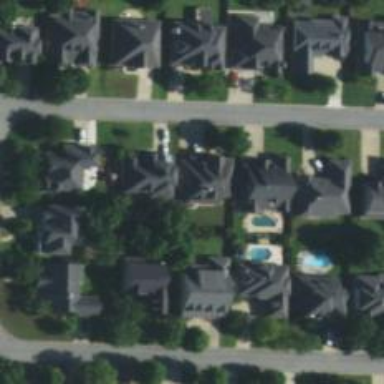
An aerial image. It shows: Neighborhood.